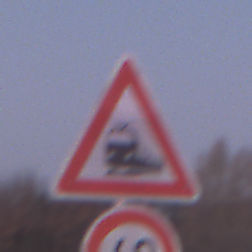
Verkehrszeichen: Bahnuebergang
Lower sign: Geschwindigkeit60
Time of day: SunriseSunset
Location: Outdoor (Nature)
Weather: Clear
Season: NotSpecified
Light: Natural